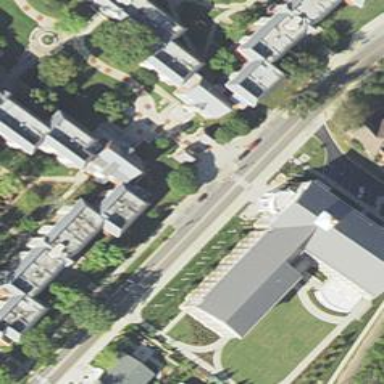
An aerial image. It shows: College building.